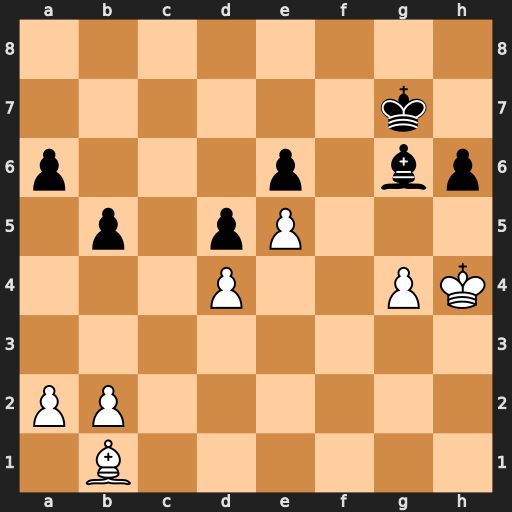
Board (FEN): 8/6k1/p3p1bp/1p1pP3/3P2PK/8/PP6/1B6
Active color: w
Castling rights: -
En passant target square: -
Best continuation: Bxg6 Kxg6 b4